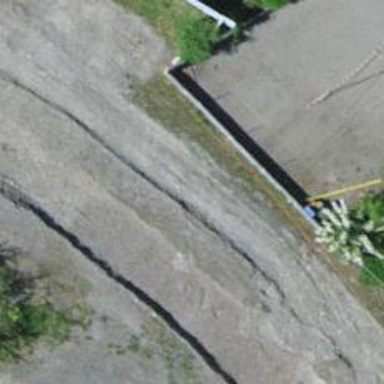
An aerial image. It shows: Abandoned railway spur with one track. The electrification type is contact line.